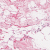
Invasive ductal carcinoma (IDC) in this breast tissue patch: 0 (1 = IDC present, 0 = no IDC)